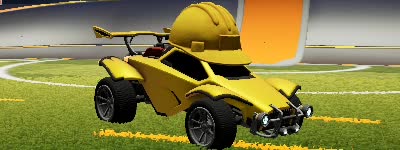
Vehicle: octane